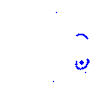
Particle: kaon